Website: crate-barrel
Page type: payment
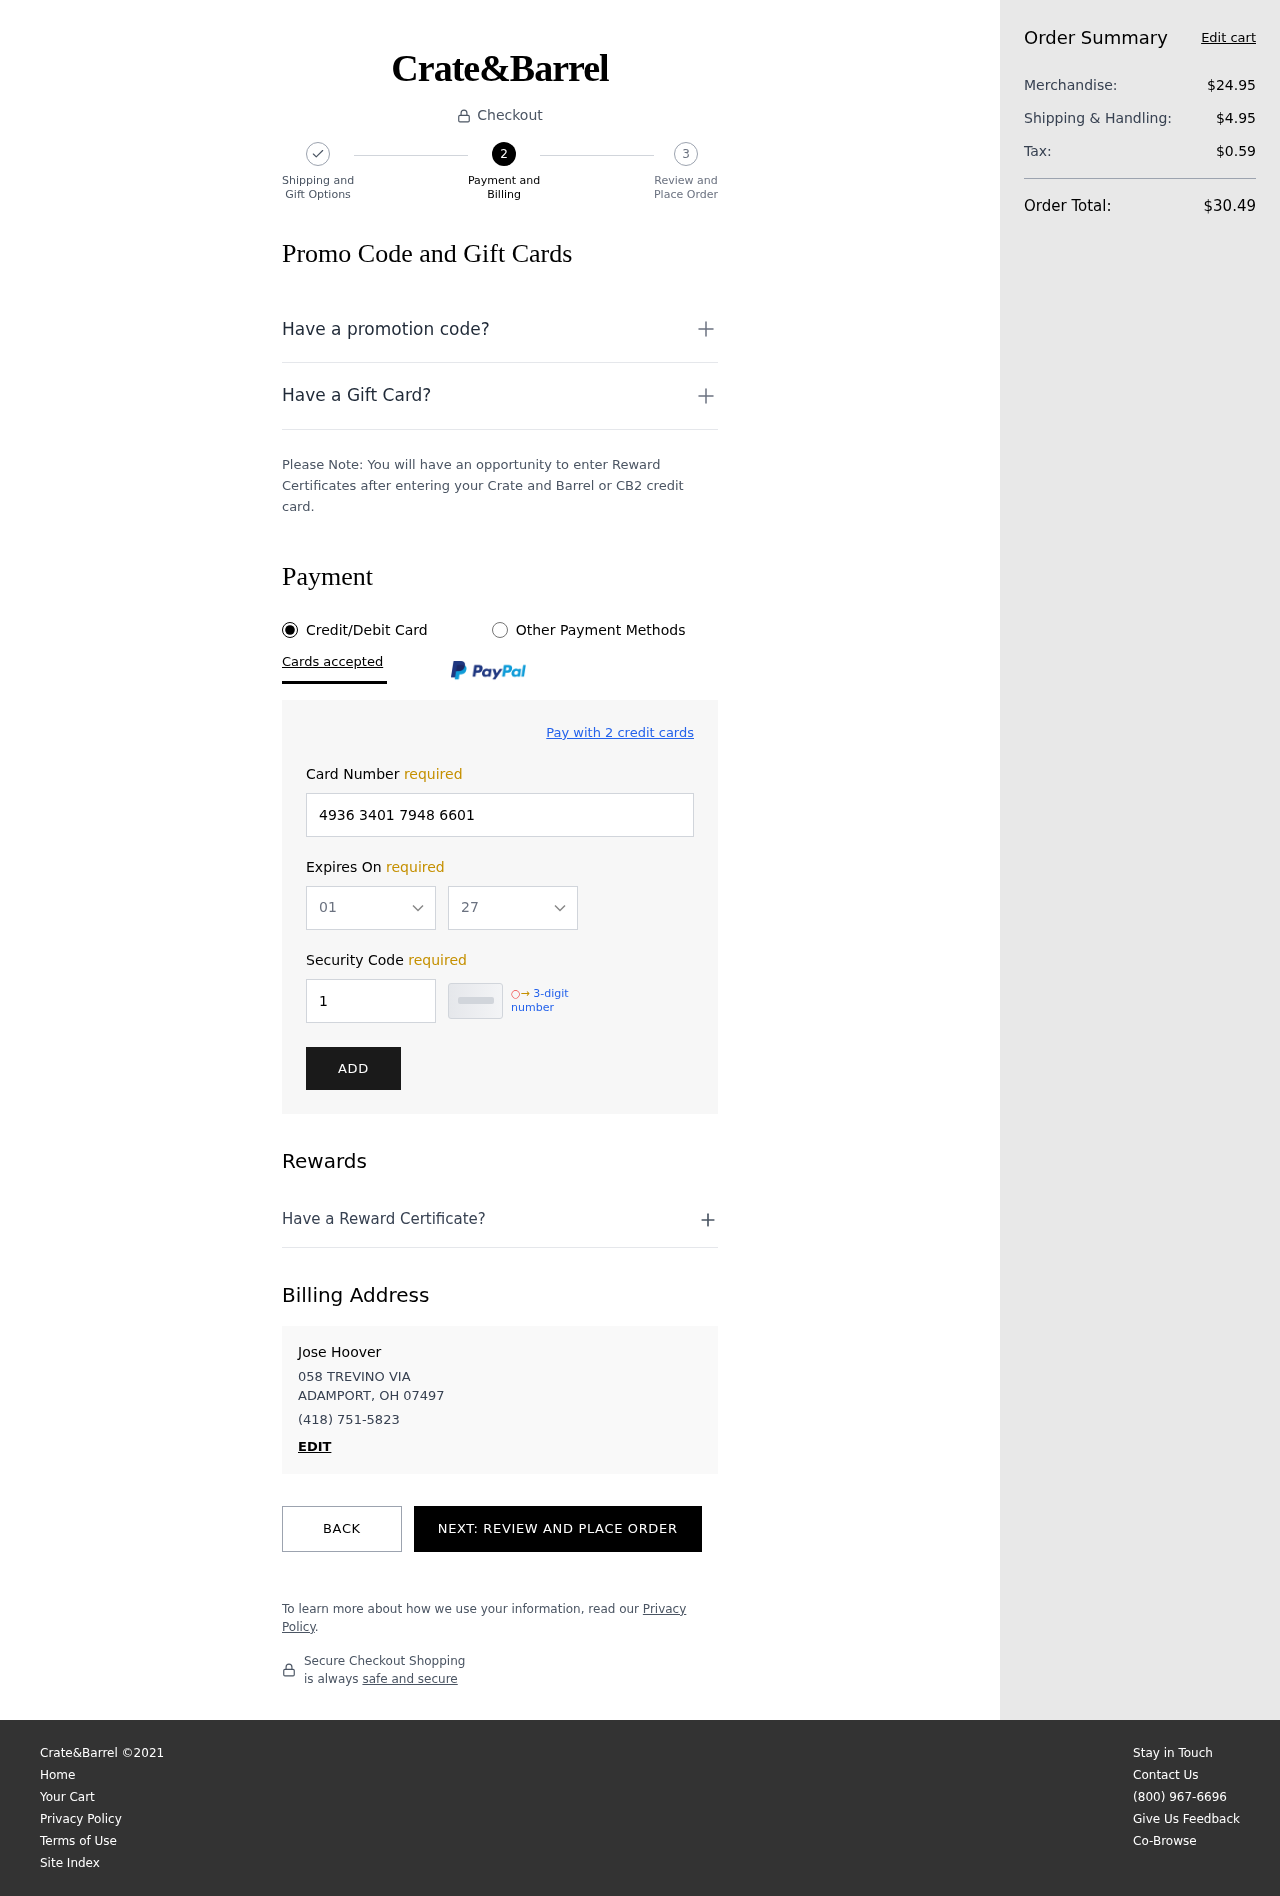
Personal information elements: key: PII_CARD_EXPIRY_MONTH
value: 01
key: PII_CARD_EXPIRY_YEAR
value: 27
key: PII_CITY_STATE_ZIP
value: ADAMPORT, OH 07497
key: PII_FULLNAME
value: Jose Hoover
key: PII_PHONE
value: (418) 751-5823
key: PII_STREET
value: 058 TREVINO VIA
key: PII_CARD_NUMBER
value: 4936 3401 7948 6601
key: PII_CARD_CVV
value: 173
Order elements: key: ORDER_SUBTOTAL
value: $24.95
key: ORDER_SHIPPING_COST
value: $4.95
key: ORDER_TAX
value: $0.59
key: ORDER_TOTAL
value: $30.49